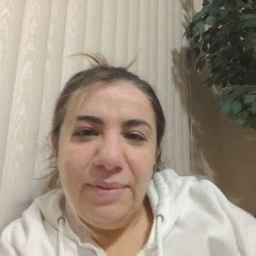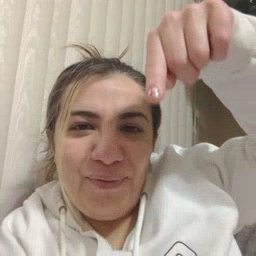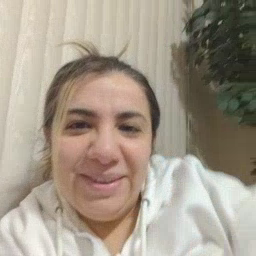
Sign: down